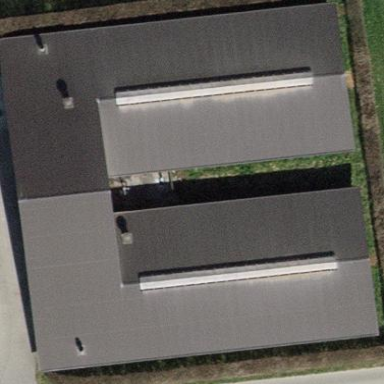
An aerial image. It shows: Farm building.